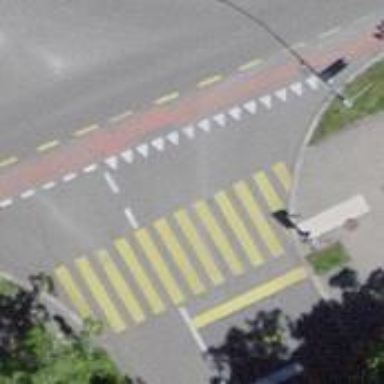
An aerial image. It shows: Uncontrolled zebra crossing on the road.